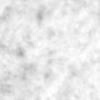
Label: no_change